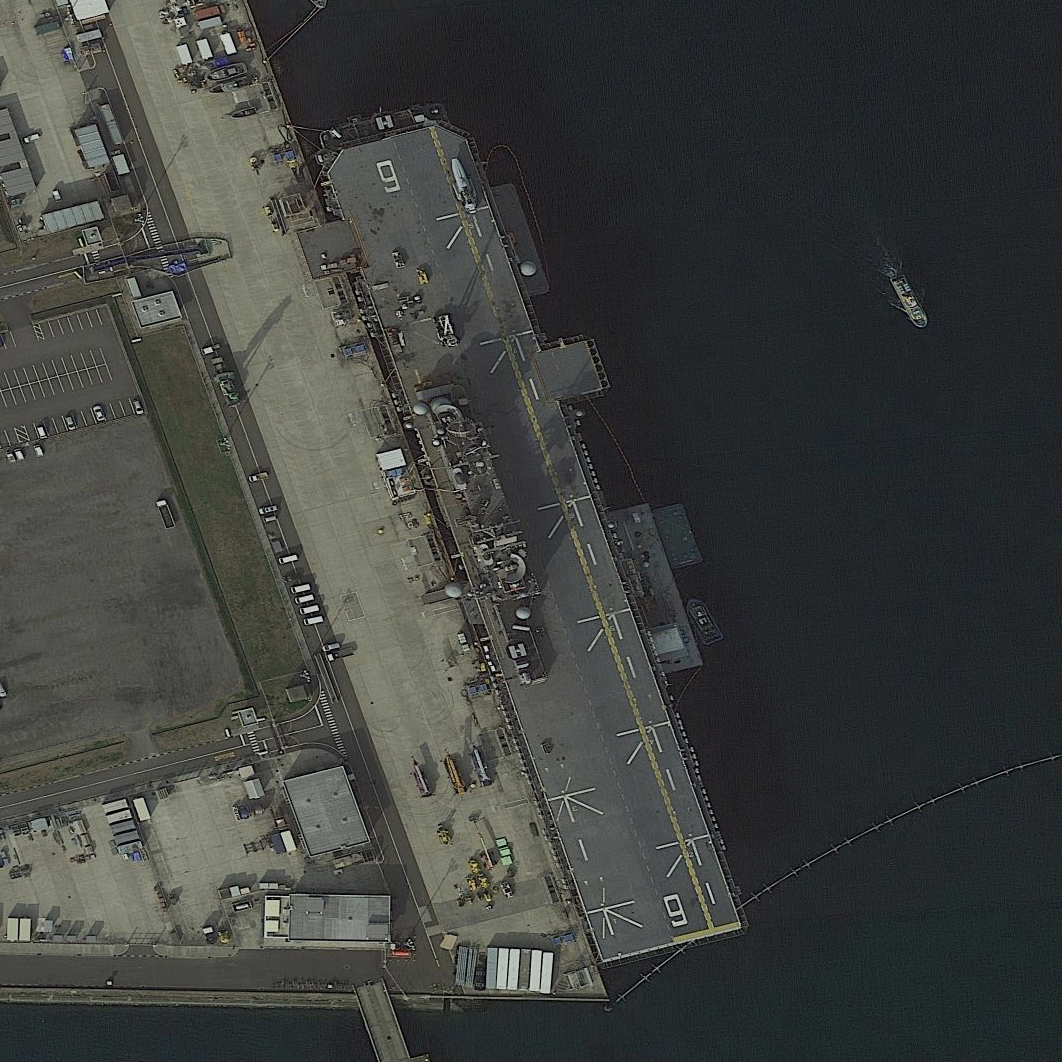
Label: assault